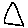
Label: triangle